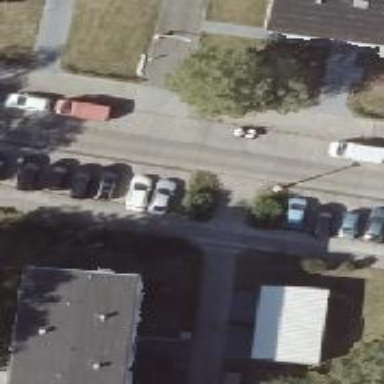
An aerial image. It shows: Concrete driveway designated as service road.